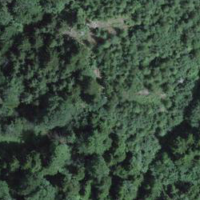
EUNIS habitat code: 41
Species observed at this site:
Lycopus europaeus